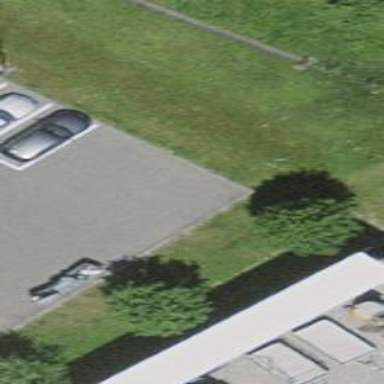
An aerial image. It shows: Charging station.